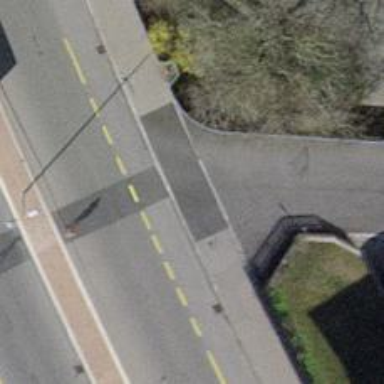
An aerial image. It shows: Unmarked crossing on the road.